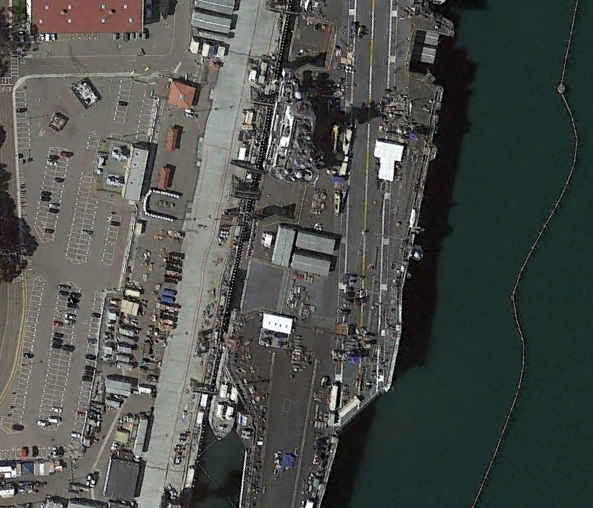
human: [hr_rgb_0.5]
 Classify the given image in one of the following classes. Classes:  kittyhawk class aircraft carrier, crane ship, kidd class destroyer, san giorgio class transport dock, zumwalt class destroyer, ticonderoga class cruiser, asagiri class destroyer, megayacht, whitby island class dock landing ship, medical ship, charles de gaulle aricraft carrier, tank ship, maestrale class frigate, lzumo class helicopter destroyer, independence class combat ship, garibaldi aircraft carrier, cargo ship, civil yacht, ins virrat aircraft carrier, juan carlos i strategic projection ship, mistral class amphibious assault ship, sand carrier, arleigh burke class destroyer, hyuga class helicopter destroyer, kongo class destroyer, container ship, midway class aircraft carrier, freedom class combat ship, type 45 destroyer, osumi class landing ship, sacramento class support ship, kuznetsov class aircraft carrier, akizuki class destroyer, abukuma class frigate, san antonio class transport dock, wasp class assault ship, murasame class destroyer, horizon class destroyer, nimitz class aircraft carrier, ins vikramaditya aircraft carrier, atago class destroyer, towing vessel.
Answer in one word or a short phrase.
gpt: Nimitz class aircraft carrier